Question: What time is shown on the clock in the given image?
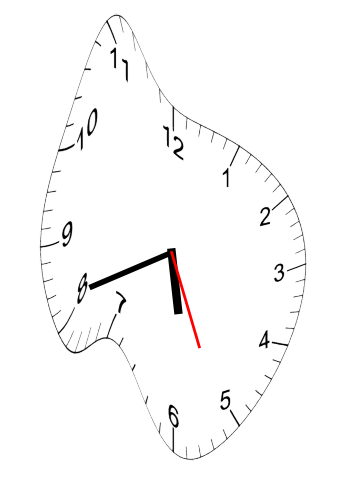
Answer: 05:41:26